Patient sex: M
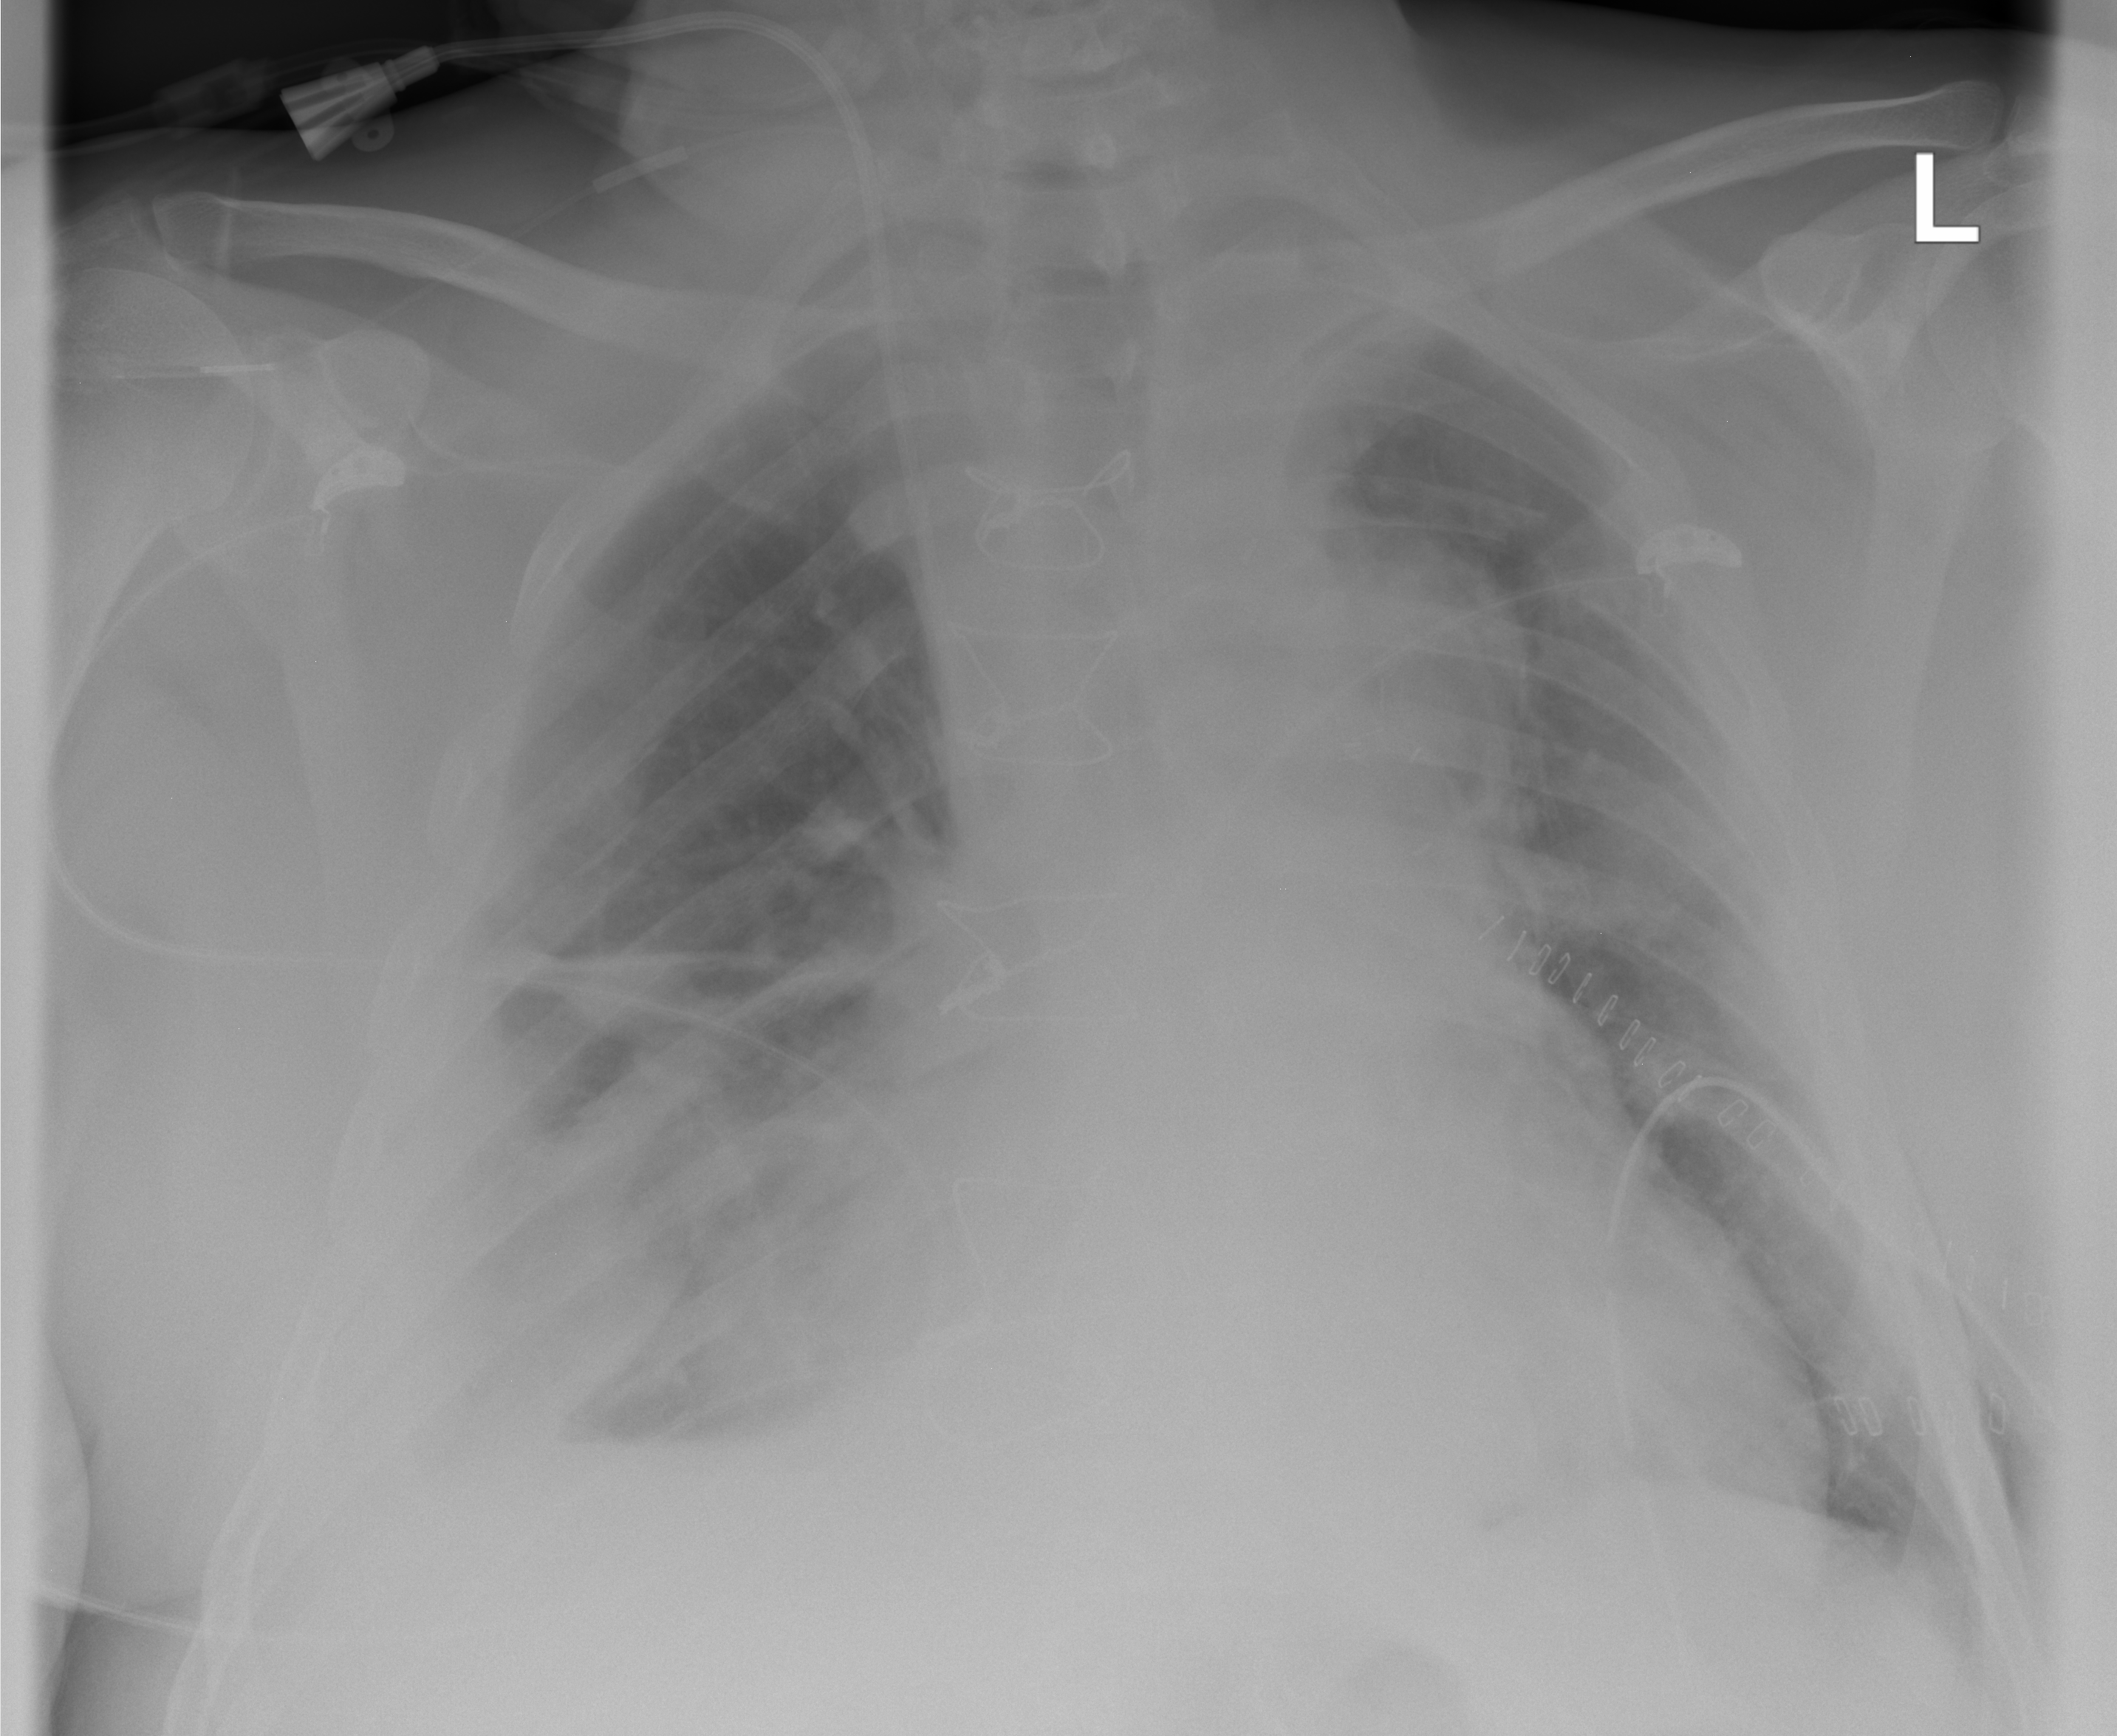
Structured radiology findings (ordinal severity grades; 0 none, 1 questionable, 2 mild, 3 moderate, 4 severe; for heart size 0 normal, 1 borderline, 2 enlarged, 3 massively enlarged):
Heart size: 2
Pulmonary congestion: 1
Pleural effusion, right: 2
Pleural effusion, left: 0
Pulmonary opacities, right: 2
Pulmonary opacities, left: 0
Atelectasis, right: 3
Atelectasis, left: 2